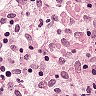
Metastatic tissue present: no